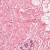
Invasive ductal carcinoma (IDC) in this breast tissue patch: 0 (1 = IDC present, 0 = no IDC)